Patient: sex F, age 19
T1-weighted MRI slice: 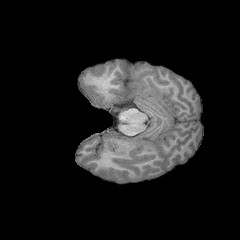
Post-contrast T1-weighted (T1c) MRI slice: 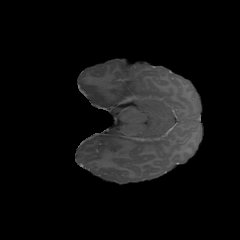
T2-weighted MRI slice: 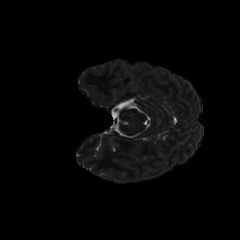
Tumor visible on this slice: no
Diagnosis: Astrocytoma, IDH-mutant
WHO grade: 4